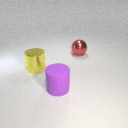
large purple rubber cylinder in front of large red metal sphere